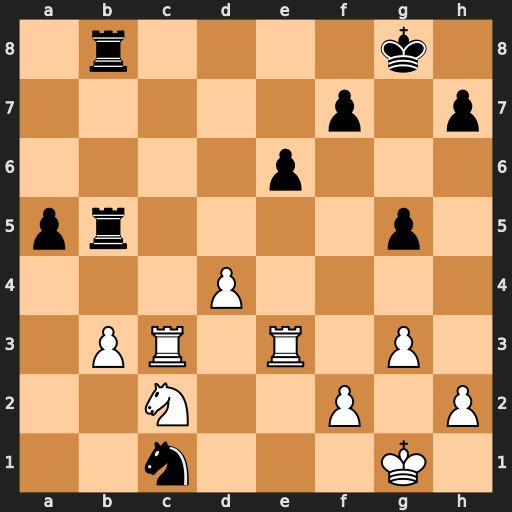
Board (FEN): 1r4k1/5p1p/4p3/pr4p1/3P4/1PR1R1P1/2N2P1P/2n3K1
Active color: w
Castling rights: -
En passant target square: -
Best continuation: Na3 Rxb3 Rxc1